Question: What is the reading of the measurement in the image?
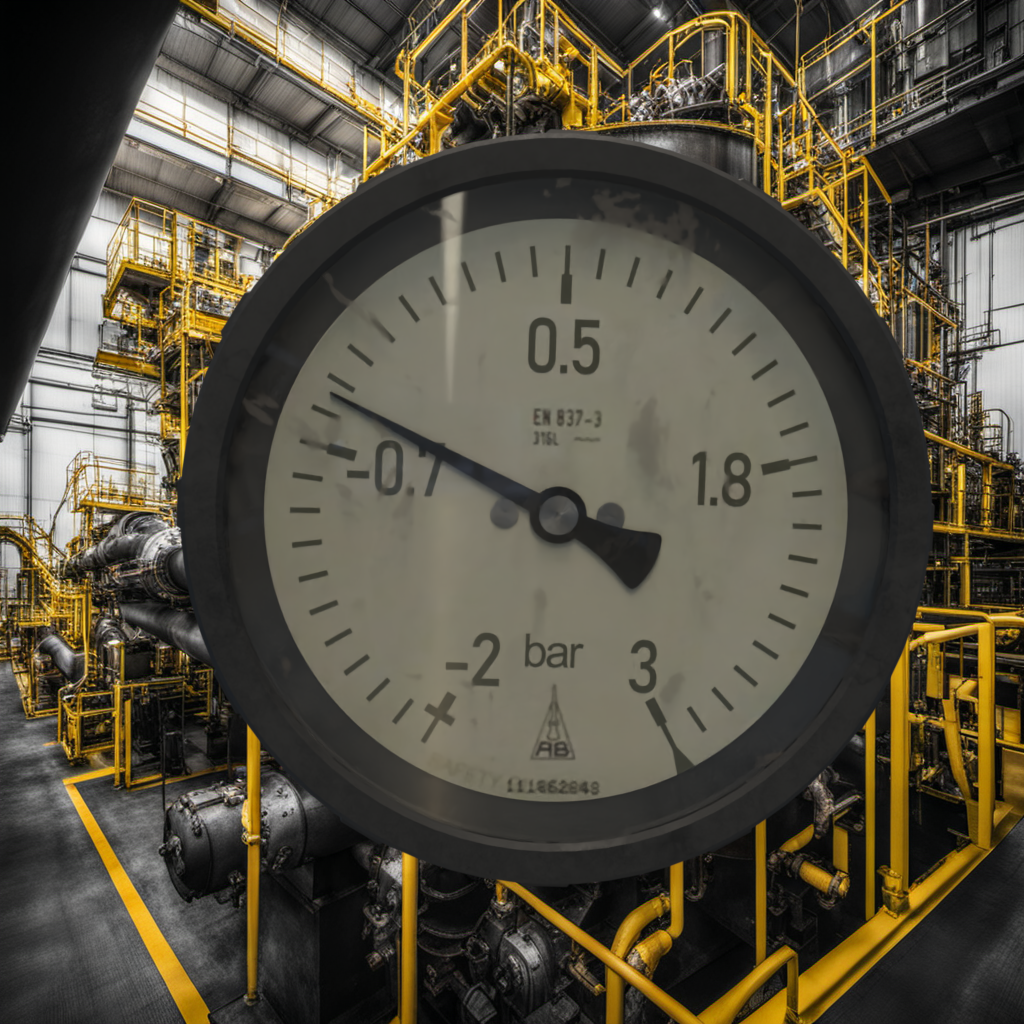
Answer: The result is -0.58
Question: What is the range of the measurement shown in the image?
Answer: The range is from -2 to 3
Question: What is the minimum and maximum value of the measurement shown in the image?
Answer: The minimum value is -2 and the maximum value is 3